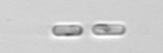
Label: Skeletonema